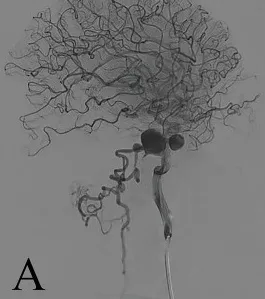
Angiography of right internal carotid artery. The preoperative DSA showed that the cavernous sinus was abnormally filled and blood flowed back through the perimedullary vein (A).
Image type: radiology (scintigraphy)